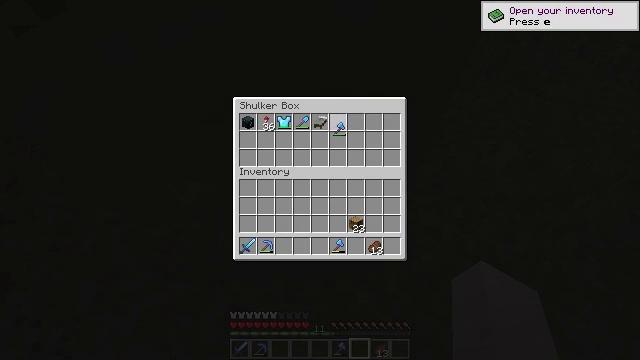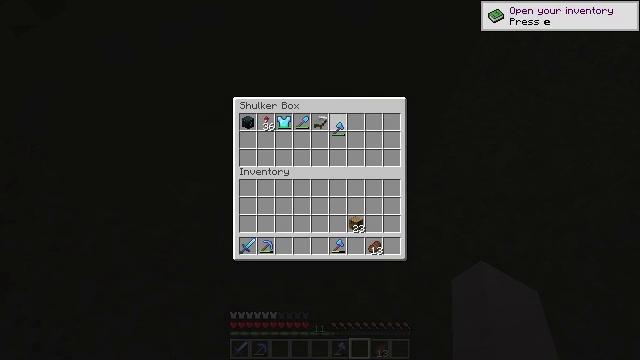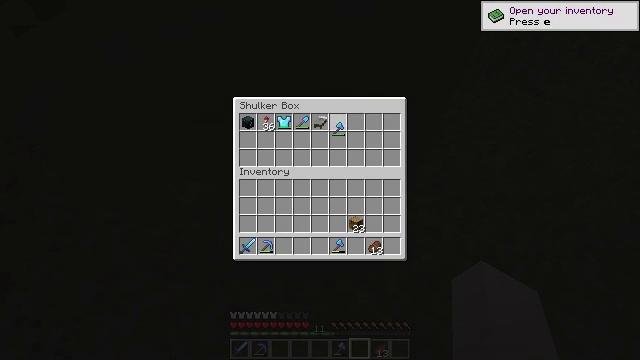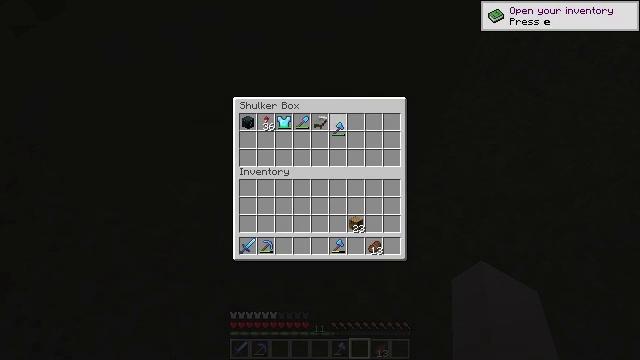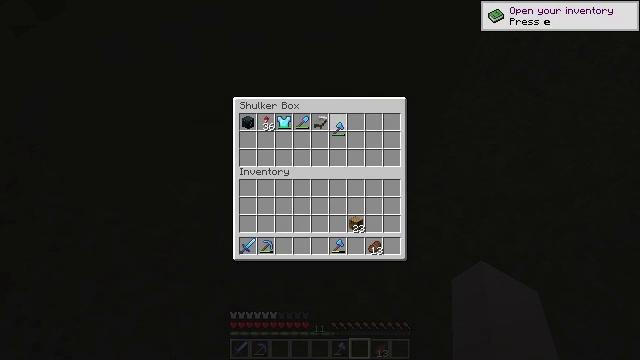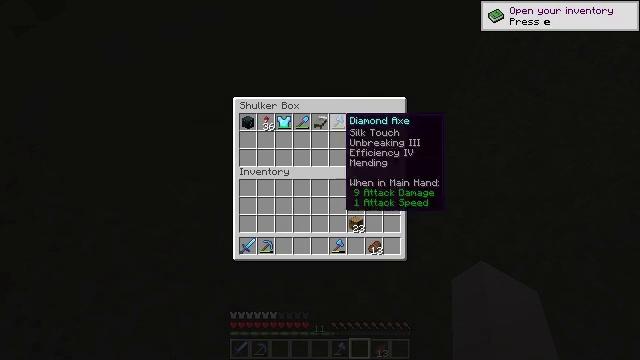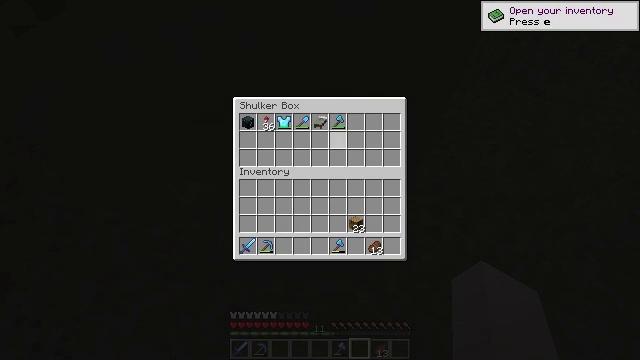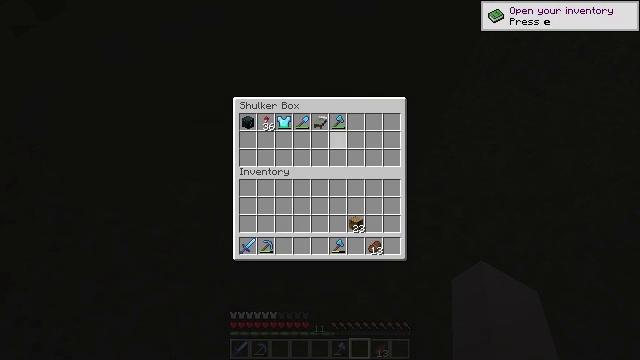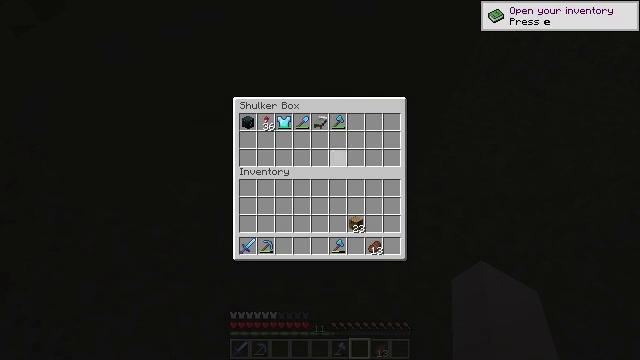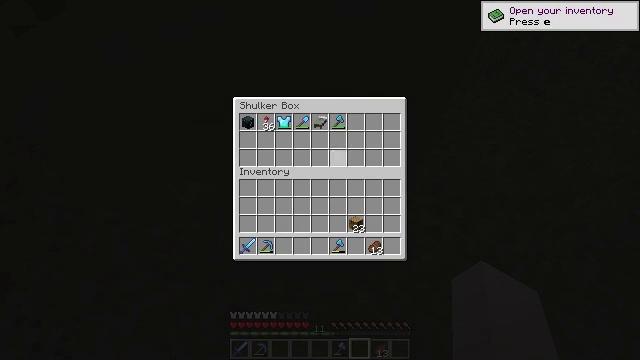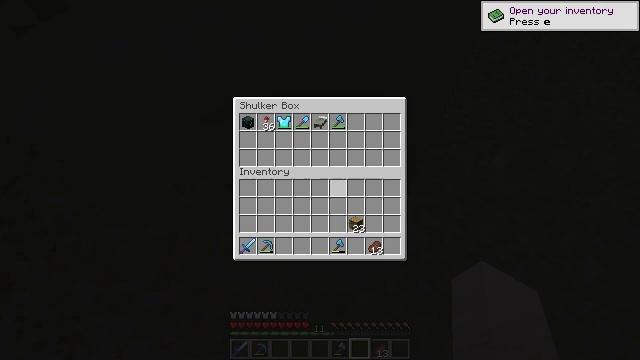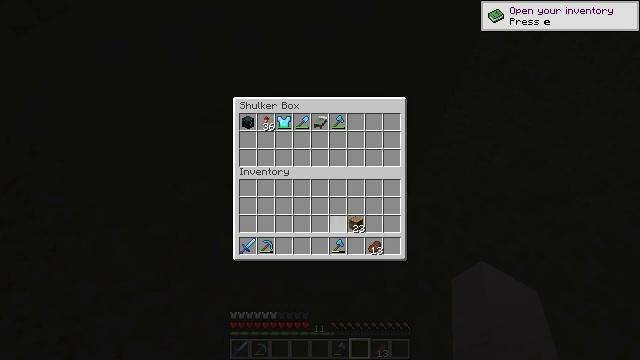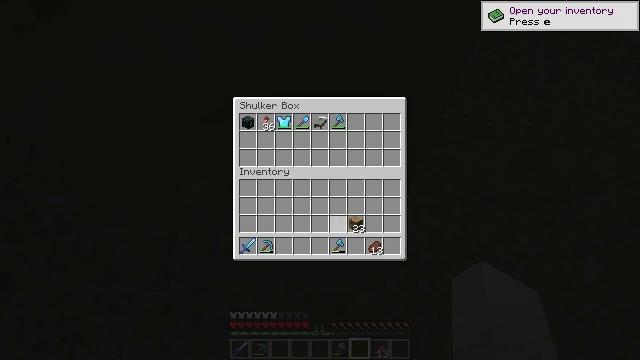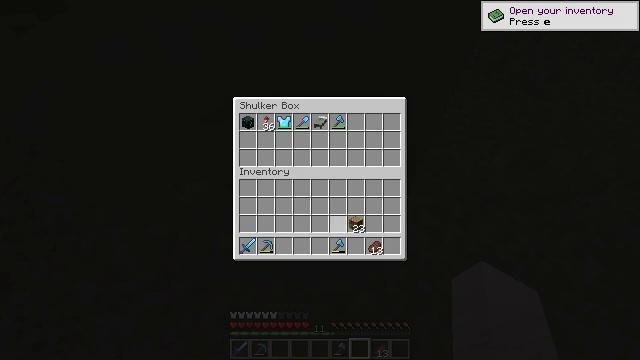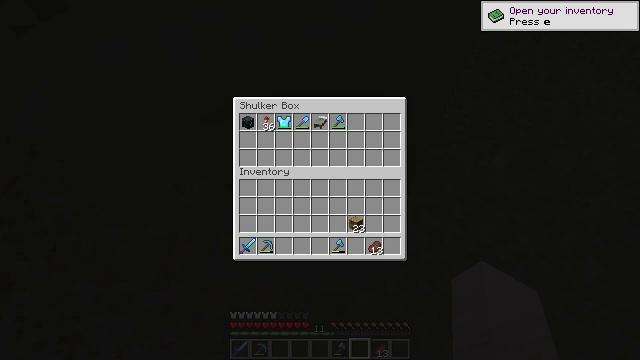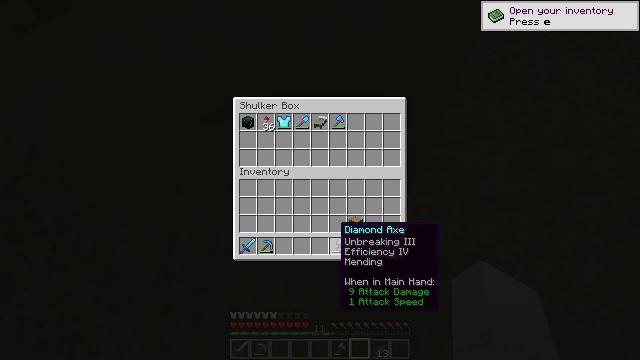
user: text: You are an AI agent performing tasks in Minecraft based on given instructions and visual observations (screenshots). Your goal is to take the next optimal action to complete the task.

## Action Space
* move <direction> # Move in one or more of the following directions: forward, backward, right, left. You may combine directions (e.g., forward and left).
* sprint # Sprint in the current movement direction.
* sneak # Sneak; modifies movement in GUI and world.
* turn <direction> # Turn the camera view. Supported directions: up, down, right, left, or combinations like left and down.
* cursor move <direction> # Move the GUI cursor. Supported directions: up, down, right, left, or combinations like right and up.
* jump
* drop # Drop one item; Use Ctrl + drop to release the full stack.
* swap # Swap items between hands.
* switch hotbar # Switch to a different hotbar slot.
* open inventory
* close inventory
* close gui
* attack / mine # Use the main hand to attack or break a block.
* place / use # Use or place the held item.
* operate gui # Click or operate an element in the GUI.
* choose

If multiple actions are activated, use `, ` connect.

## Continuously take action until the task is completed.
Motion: motion action
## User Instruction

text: Attack the ender chest to collect it.
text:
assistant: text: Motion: no_op
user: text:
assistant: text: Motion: operate gui
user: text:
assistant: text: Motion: operate gui
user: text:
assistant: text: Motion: operate gui
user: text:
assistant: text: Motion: no_op
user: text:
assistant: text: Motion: no_op
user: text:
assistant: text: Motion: cursor move down
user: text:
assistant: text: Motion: cursor move down
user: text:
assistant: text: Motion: cursor move down
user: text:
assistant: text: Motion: cursor move down
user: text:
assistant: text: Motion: cursor move down
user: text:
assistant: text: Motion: no_op
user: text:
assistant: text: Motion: no_op
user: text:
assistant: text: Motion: no_op
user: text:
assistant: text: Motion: no_op
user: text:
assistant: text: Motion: no_op
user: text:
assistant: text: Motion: no_op
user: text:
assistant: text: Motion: operate gui
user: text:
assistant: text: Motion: operate gui
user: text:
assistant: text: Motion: no_op
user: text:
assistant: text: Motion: cursor move left
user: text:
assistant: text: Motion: cursor move left
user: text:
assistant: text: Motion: cursor move left
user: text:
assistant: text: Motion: no_op
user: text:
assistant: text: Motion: no_op
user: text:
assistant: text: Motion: operate gui
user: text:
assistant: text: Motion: operate gui
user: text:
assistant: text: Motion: operate gui
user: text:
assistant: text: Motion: no_op
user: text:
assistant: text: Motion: no_op